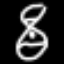
Label: hourglass